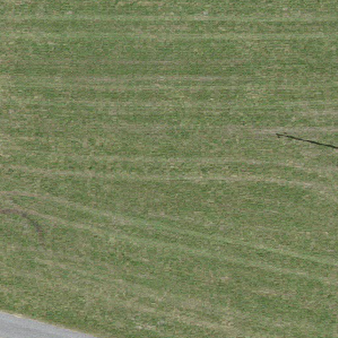
Label: other